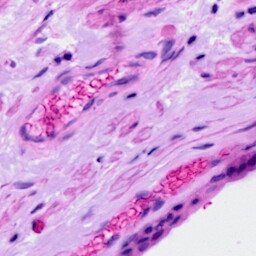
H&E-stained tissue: Ovarian